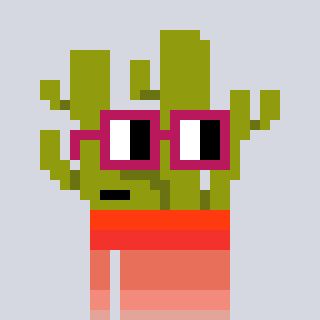
a pixel art character with square dark red glasses, a cactus-shaped head and a gunk-colored body on a cool background